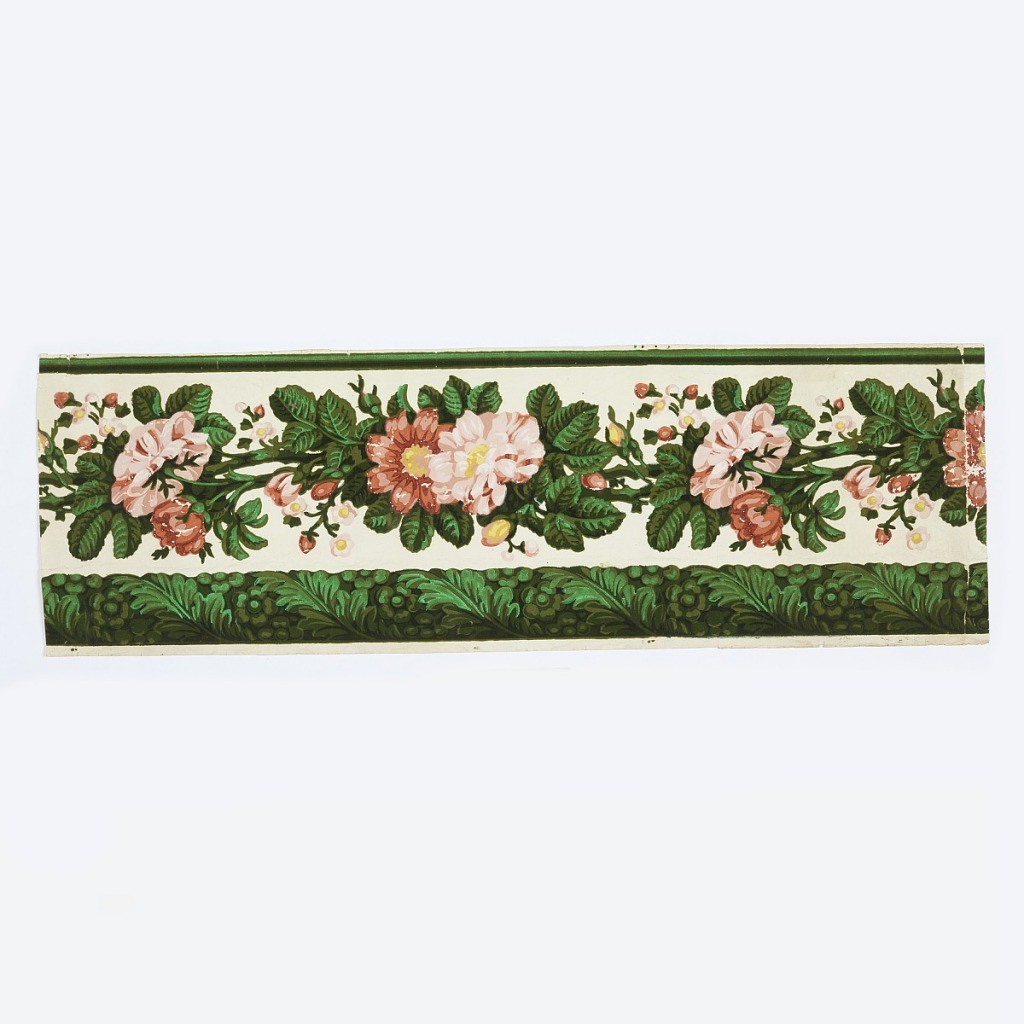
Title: Border
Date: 1825–40
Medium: Block-printed and flocked on paper
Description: Wide central band of vining red and pink flowers and buds. Across the bottom edge is scrolling acanthus wrapped around a floral rod. Narrow green band along top edge. Printed in pink, red, green flock, shades of green, yellow and white on a white ground.